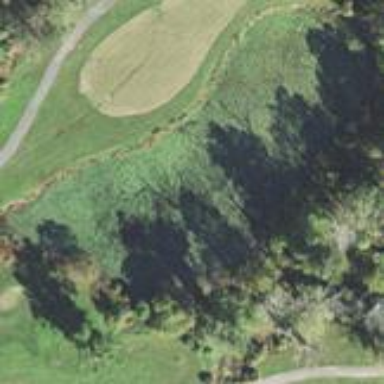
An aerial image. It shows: Water hazard in golf course. The hazard is natural water feature.